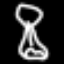
Label: hourglass